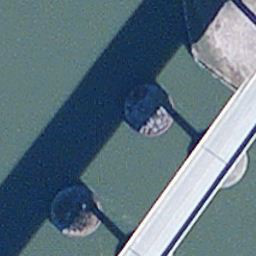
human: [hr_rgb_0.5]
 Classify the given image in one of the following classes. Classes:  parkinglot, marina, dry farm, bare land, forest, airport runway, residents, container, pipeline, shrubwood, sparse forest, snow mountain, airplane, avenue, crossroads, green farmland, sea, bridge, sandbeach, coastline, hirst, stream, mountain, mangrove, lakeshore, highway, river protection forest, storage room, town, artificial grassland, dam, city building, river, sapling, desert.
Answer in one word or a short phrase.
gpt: bridge